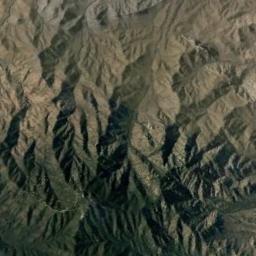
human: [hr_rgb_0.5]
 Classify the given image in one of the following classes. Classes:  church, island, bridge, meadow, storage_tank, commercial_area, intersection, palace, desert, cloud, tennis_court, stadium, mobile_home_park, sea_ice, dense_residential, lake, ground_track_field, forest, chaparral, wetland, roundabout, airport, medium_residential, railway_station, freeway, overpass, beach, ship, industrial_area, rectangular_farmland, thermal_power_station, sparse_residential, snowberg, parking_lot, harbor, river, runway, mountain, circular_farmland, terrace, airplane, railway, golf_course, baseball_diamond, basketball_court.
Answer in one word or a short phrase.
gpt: mountain